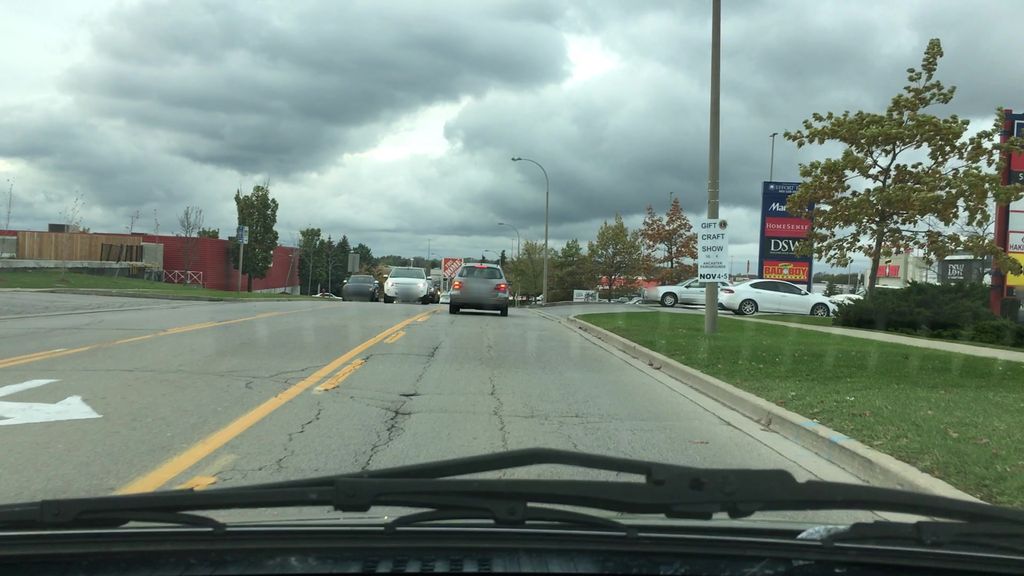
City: hamilton